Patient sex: M
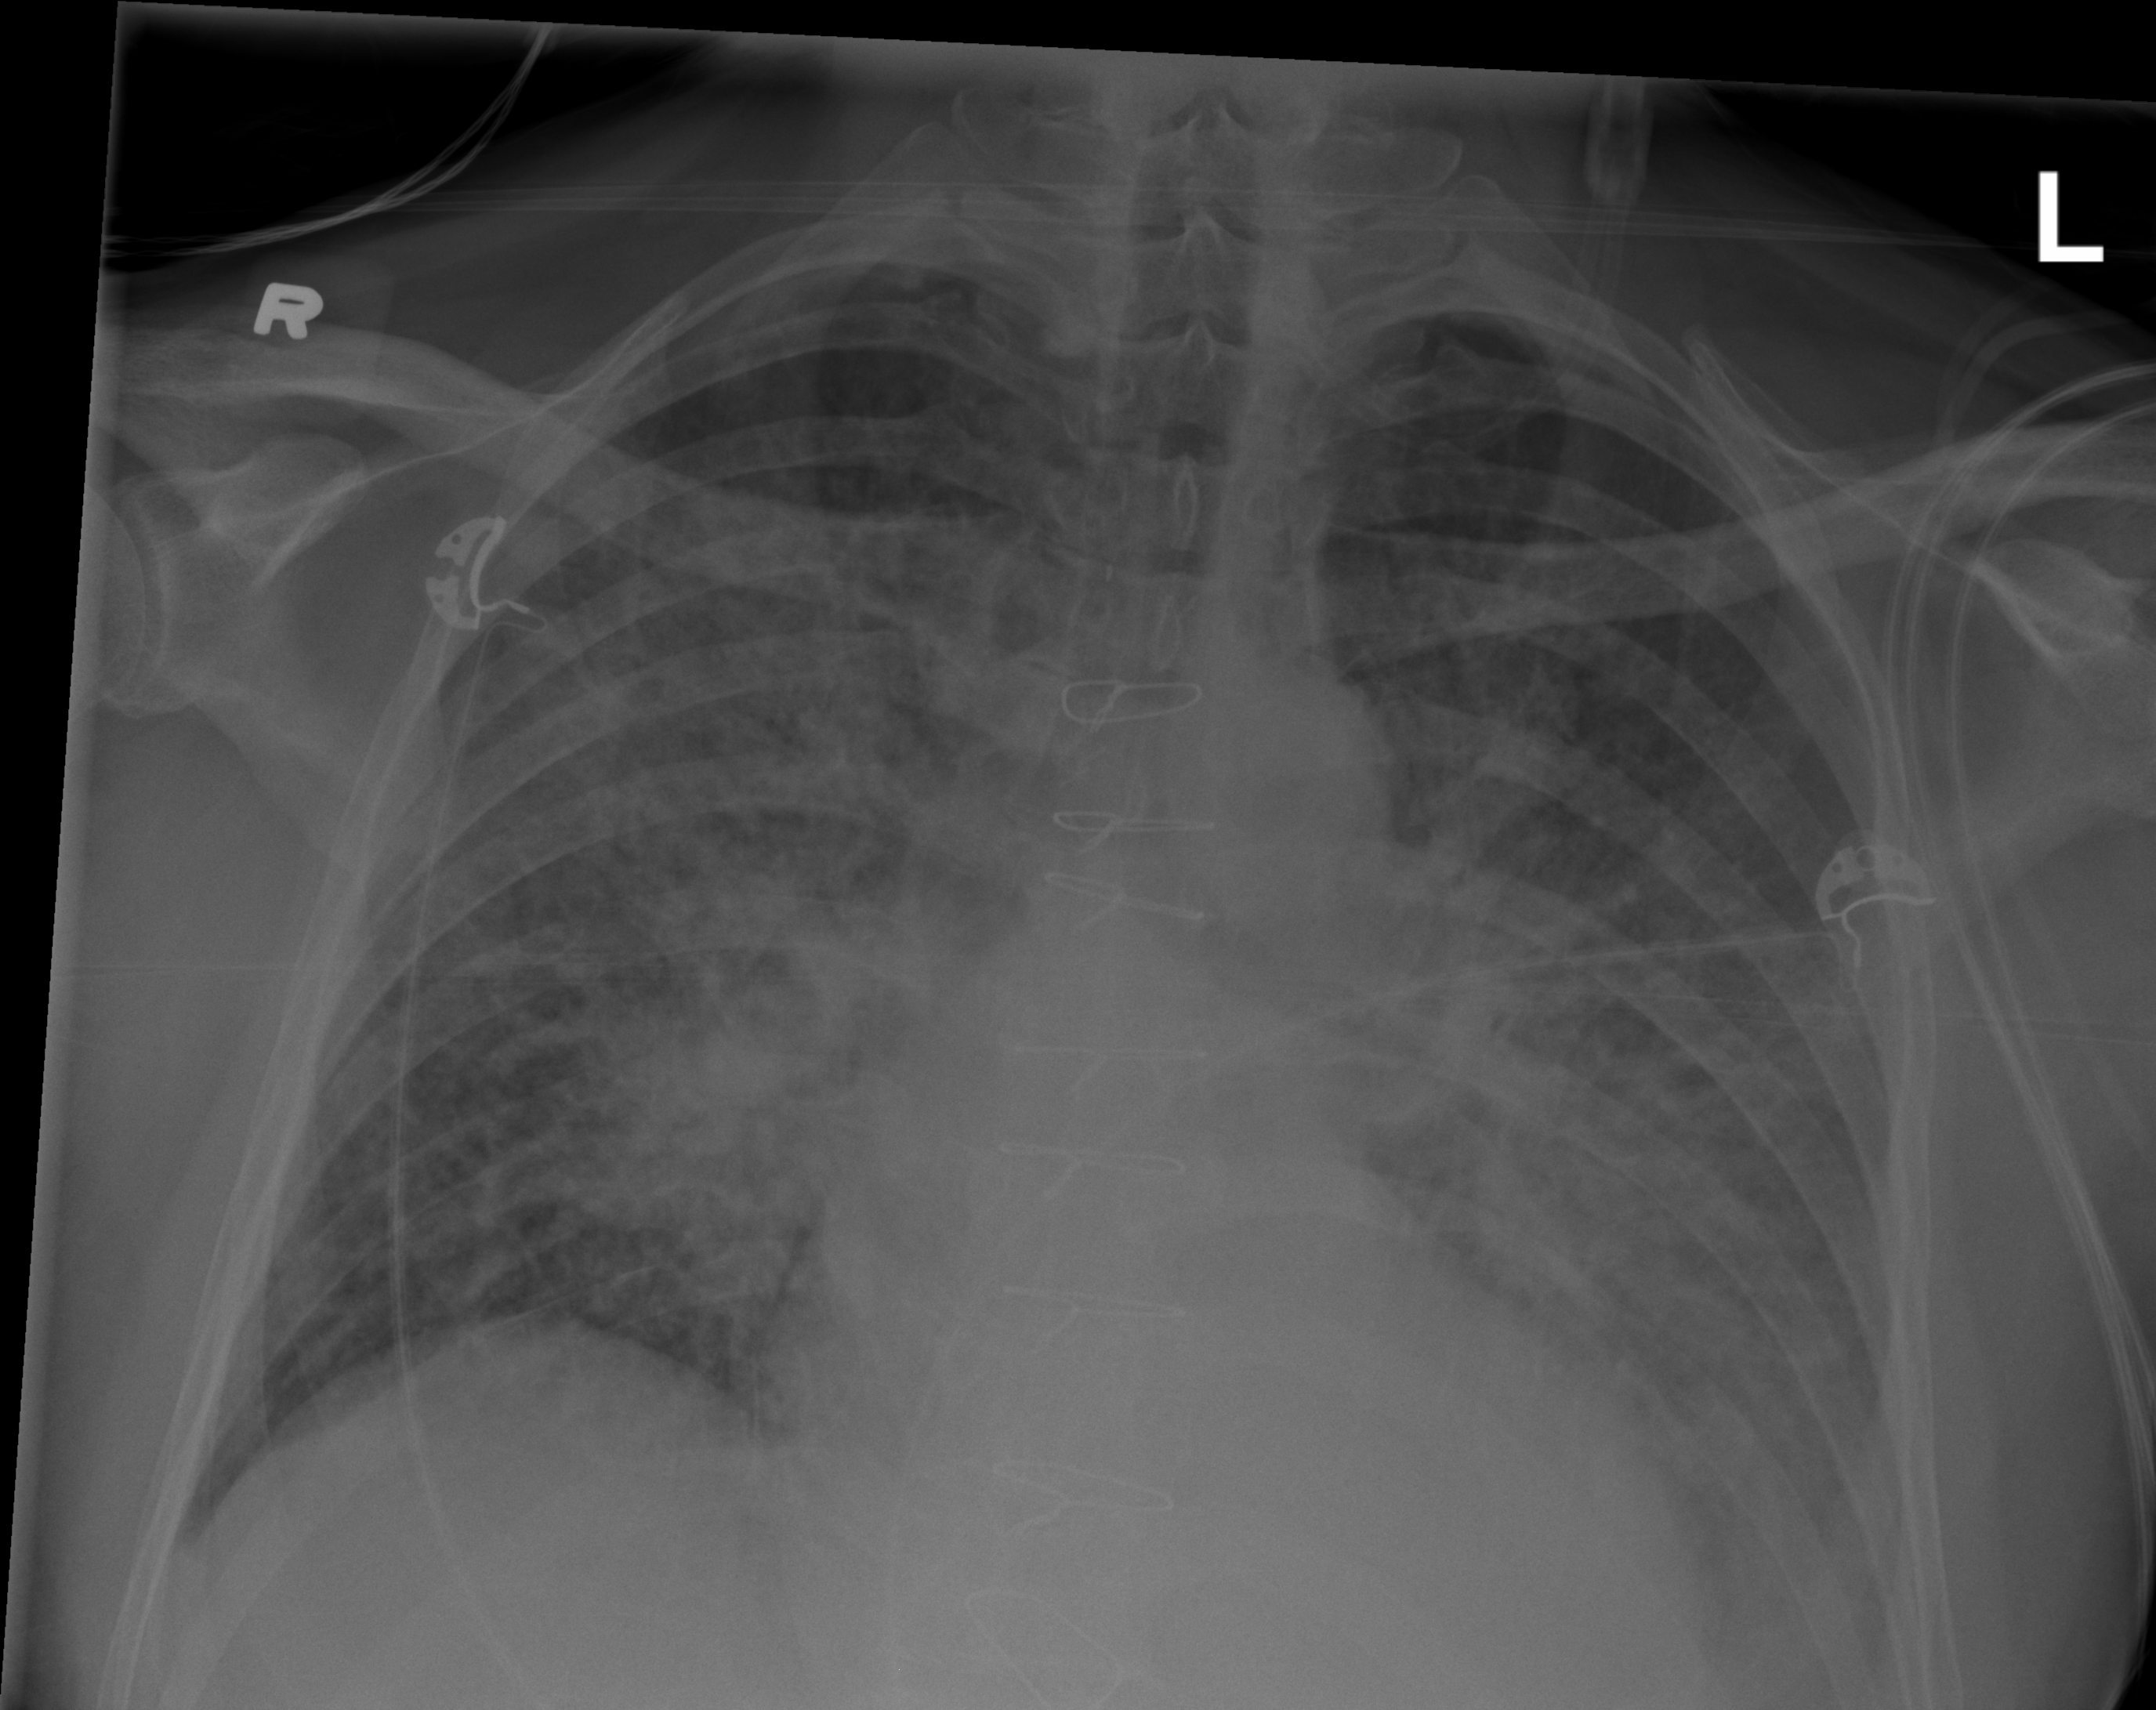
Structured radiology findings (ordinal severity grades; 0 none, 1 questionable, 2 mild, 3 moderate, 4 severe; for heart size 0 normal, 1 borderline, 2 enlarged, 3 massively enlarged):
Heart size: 1
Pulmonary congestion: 0
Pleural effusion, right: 0
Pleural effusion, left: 2
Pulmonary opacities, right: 3
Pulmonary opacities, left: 3
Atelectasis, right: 3
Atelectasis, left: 3